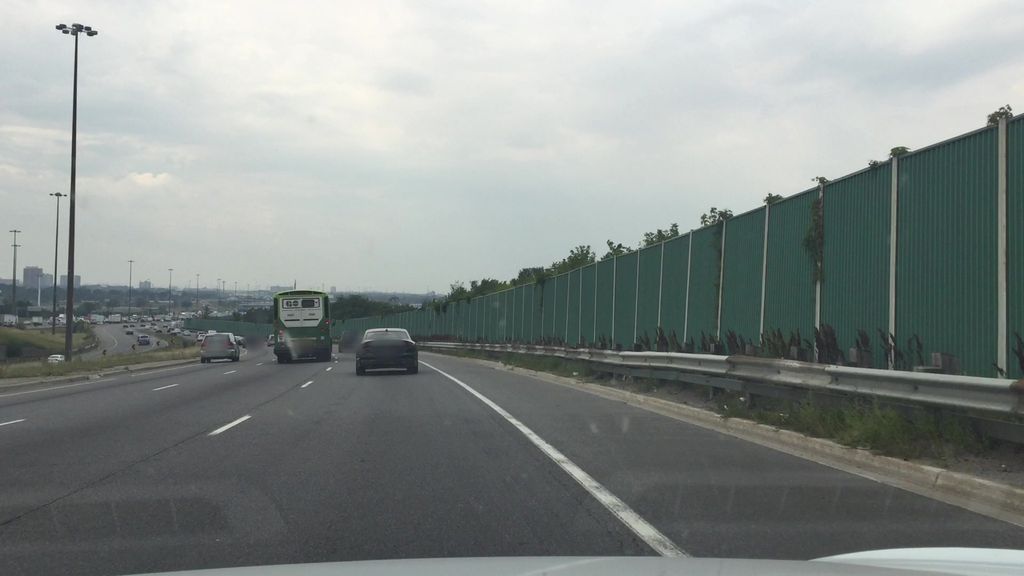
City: toronto